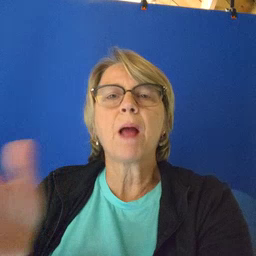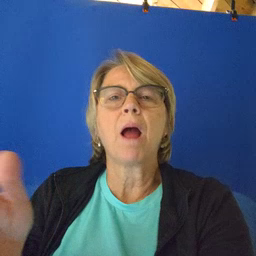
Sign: grandma